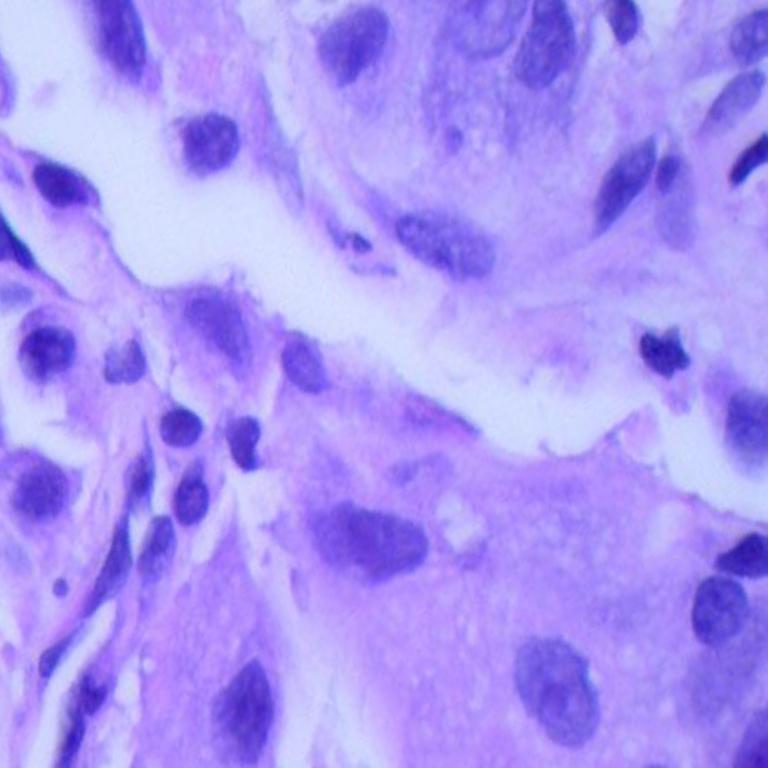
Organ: lung
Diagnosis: adenocarcinomas